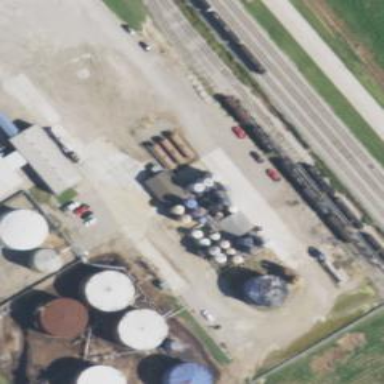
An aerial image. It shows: Storage tank with man-made structure.